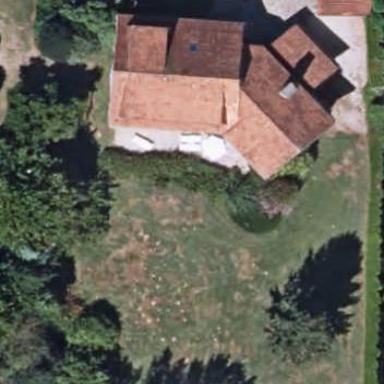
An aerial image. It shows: Simple house.